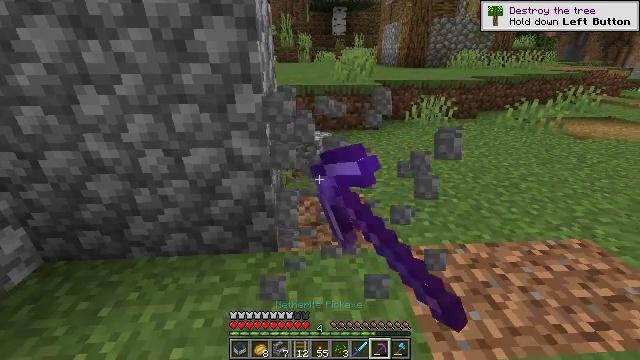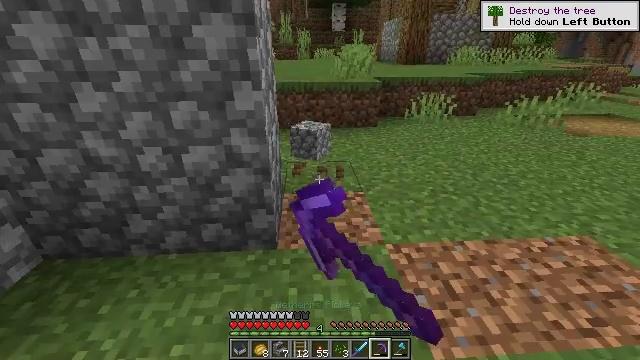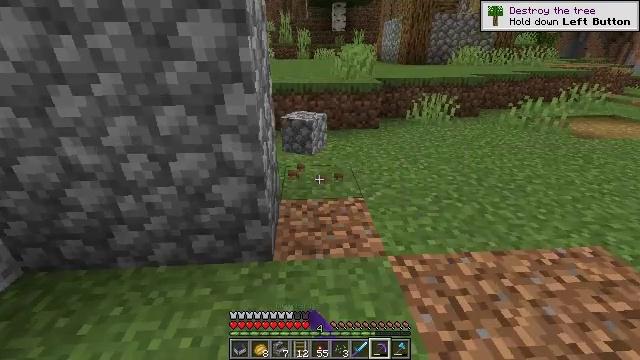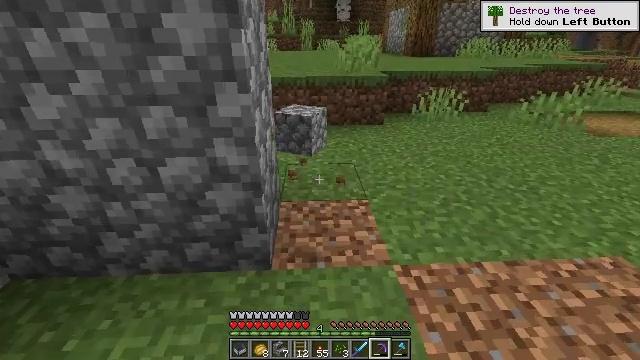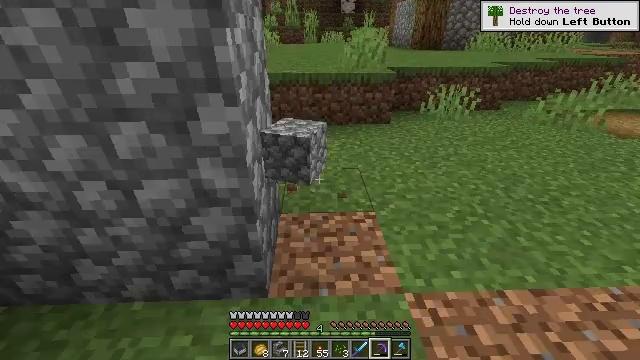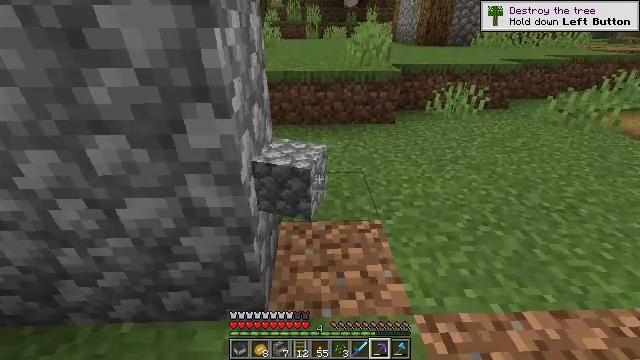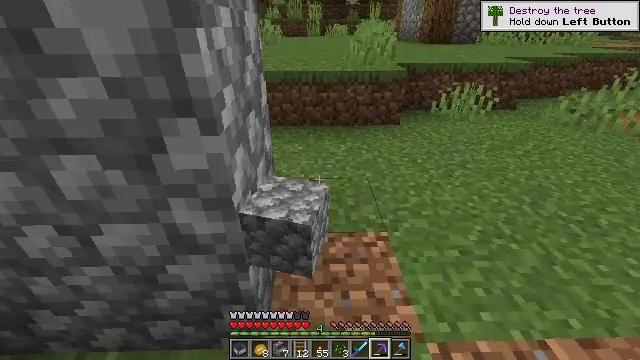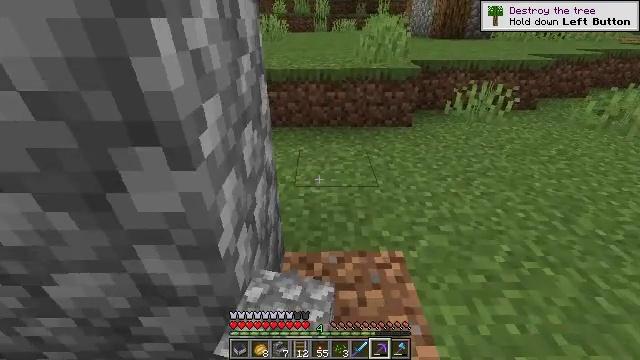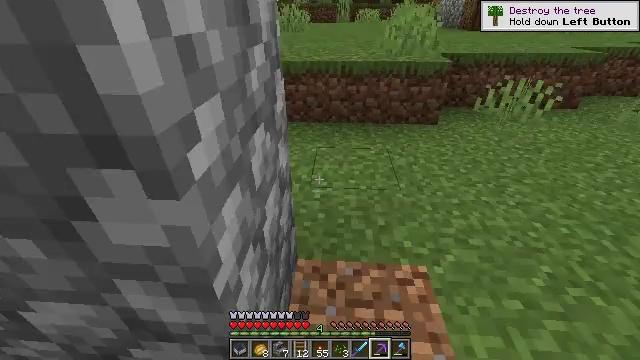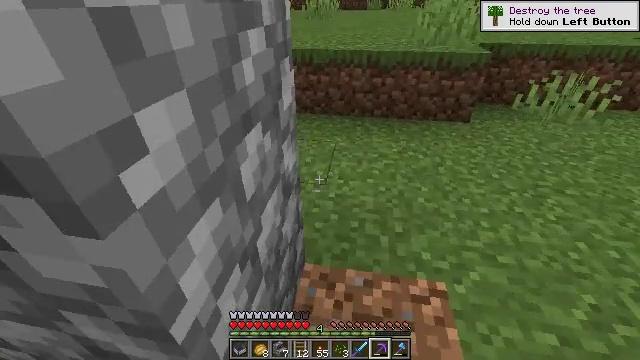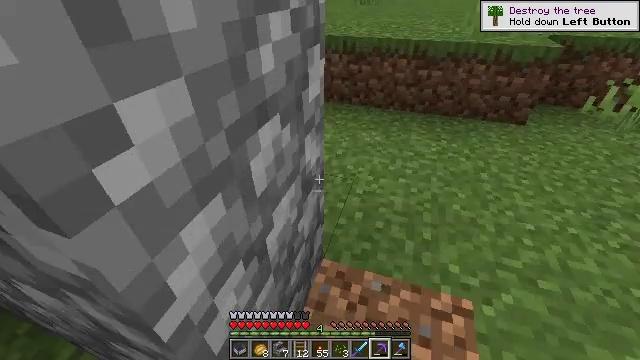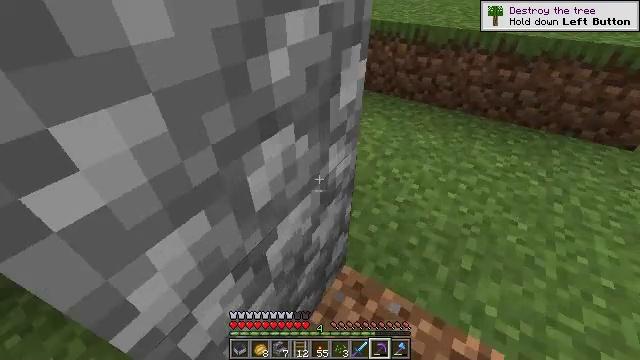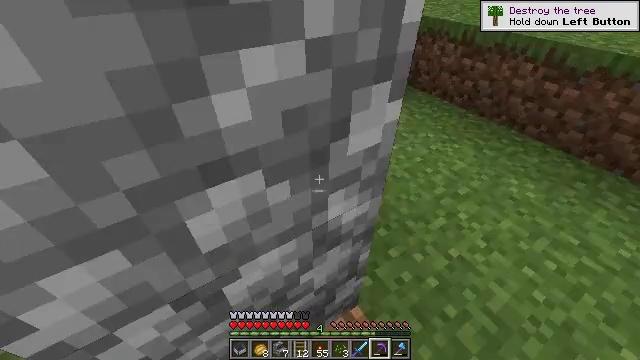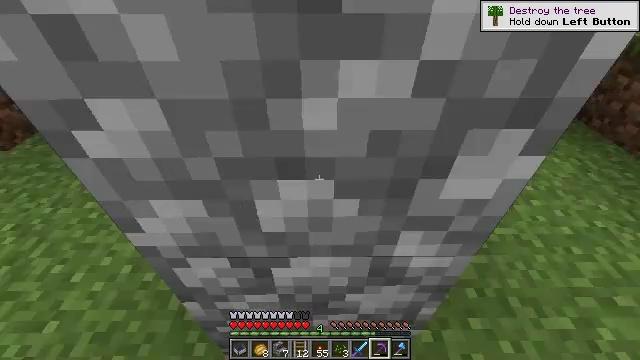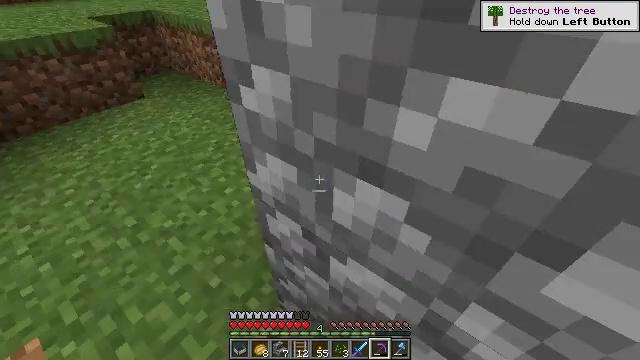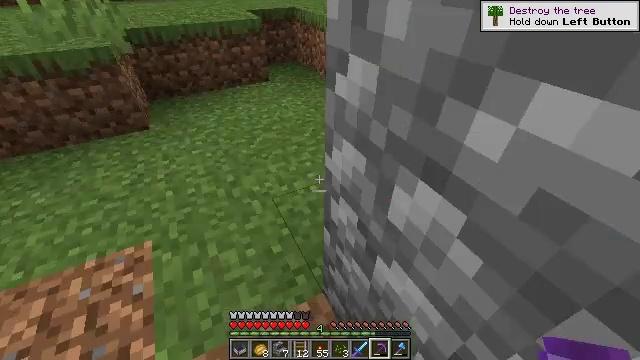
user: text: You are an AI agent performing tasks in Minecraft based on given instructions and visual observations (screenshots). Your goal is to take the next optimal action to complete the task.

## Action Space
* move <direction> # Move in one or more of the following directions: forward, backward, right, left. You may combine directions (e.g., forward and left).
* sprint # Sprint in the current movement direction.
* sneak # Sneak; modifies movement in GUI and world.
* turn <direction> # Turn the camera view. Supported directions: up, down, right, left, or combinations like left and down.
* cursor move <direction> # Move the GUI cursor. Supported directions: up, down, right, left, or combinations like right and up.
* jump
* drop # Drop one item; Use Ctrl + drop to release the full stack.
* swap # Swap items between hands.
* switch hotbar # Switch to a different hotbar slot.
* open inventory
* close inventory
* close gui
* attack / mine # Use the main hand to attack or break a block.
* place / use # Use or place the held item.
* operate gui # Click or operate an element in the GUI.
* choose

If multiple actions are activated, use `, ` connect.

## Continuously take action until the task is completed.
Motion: motion action
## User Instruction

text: Attack the oak trapdoor to recycle it.
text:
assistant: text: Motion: move forward, attack / mine
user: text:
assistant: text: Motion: move forward
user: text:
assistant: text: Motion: move forward, turn down
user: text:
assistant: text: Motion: move forward, turn down
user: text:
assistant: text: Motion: move forward
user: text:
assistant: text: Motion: move forward
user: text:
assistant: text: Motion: move forward, turn left
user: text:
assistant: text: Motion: move forward, turn left and down
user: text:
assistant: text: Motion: move forward and move right, turn left and down
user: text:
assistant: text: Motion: move forward and move right, turn left and down
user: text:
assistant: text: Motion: move forward and move right, turn left and down
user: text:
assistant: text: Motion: move forward and move right, turn left
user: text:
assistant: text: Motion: move forward and move right, turn left
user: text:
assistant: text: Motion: turn left
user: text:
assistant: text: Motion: turn left
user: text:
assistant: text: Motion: turn left and up
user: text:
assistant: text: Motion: turn left and up
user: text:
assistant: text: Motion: turn left and up
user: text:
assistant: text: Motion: turn left and up
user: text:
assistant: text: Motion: turn left
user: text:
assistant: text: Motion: no_op
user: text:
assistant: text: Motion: no_op
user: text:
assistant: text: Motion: no_op
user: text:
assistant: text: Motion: no_op
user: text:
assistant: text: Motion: no_op
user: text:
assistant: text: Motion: turn up
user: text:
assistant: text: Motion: turn up
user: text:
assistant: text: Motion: move forward, turn up
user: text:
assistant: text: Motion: move forward, turn right and up
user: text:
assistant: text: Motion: move forward, turn up